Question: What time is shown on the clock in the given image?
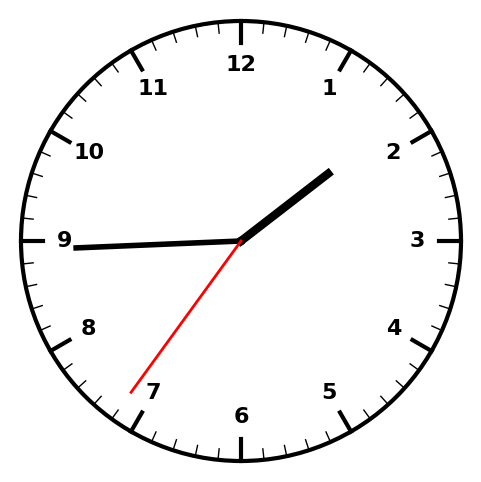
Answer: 01:44:36